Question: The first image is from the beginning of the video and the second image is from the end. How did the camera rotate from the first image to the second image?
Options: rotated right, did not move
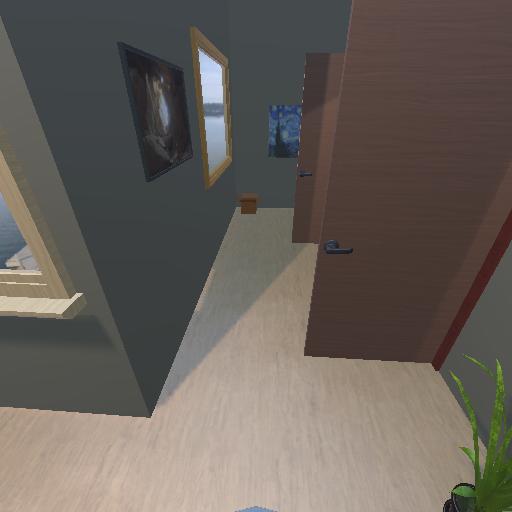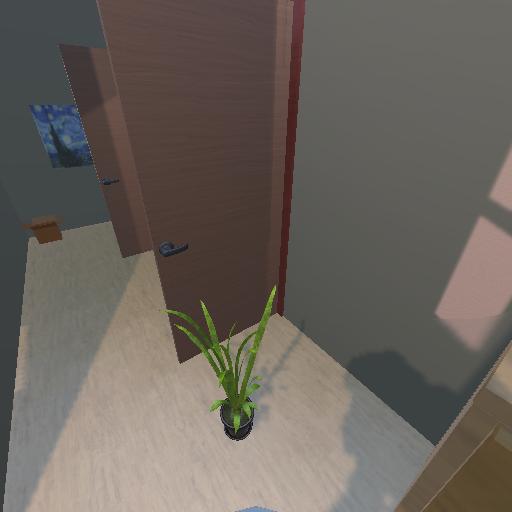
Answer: rotated right